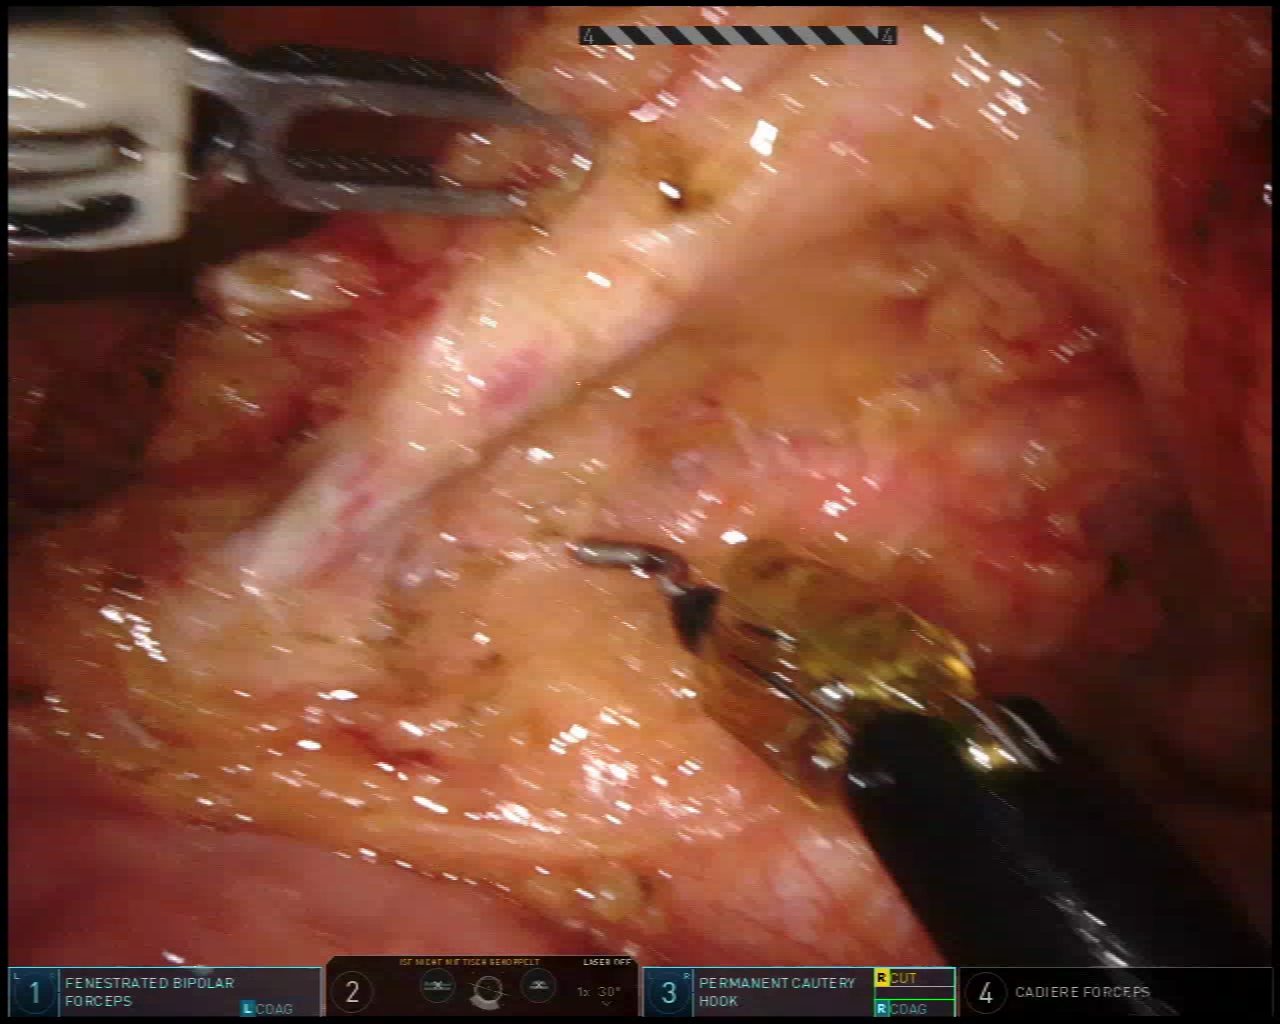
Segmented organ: inferior_mesenteric_artery
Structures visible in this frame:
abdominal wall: no
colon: no
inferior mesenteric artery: yes
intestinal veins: no
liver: no
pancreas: no
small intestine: yes
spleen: no
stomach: no
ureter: no
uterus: no
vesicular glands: no